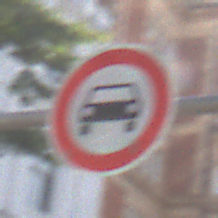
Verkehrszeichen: VerbotKraftwagen
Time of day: MorningAfternoon
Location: Outdoor (Urban)
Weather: PartlyCloudy
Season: NotSpecified
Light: Natural